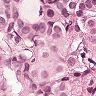
Metastatic tissue present: yes